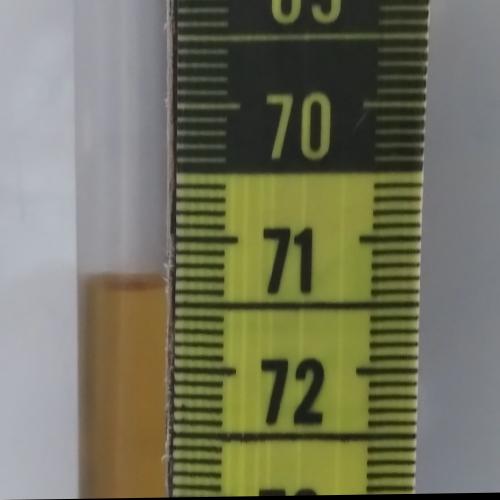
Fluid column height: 71.4 cm